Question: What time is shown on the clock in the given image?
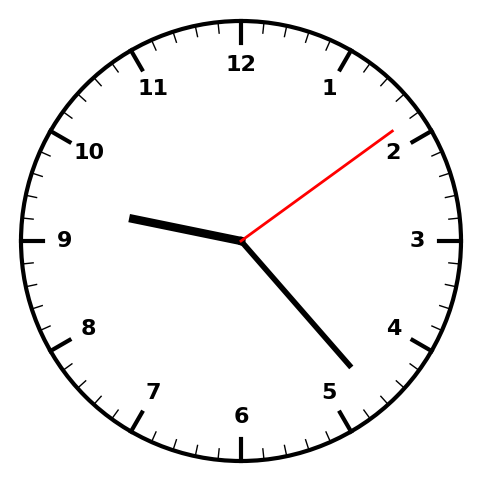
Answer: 09:23:09